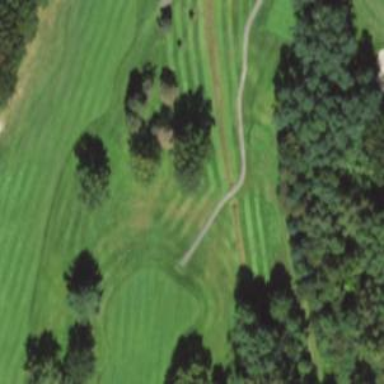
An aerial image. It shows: Grassy area designated as golf fairway.